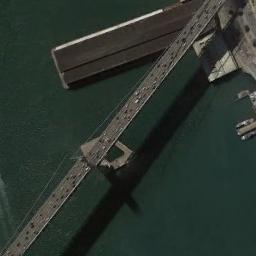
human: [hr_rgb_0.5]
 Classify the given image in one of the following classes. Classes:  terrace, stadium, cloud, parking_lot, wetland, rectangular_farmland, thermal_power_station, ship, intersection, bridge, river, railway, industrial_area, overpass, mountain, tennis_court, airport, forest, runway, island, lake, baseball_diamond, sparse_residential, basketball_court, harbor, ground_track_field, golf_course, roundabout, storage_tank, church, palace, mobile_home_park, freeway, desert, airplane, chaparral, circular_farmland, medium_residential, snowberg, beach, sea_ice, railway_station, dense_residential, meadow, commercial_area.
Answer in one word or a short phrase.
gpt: bridge